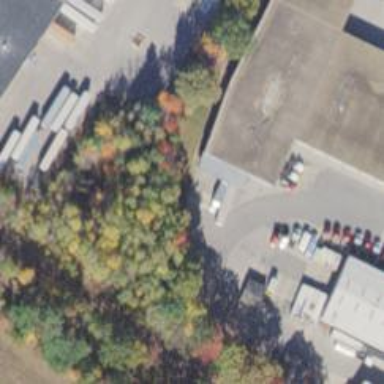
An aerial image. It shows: Rail spur service.